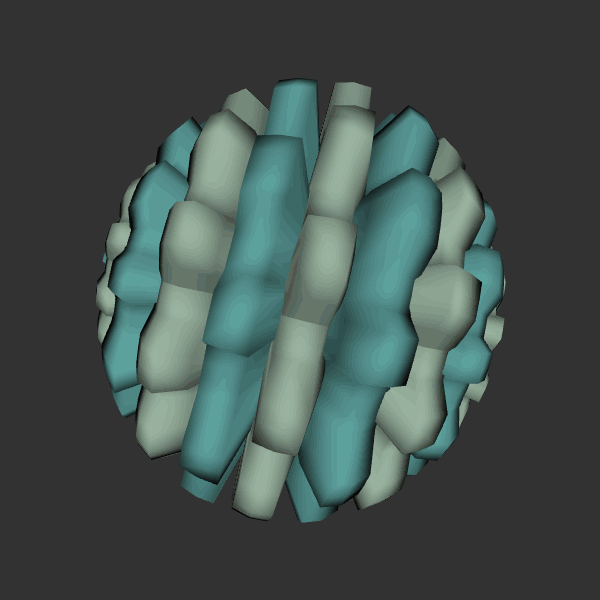
Background: dark